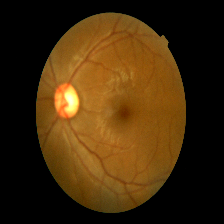
Diabetic retinopathy grade: Mild